Question: I have a small macro that establishes a Data Validation pull-down in cell
'''
Sub InternalString()
Range("B2").Select
With Selection.Validation
.Delete
.Add Type:=xlValidateList, AlertStyle:=xlValidAlertStop, Operator:= _
xlBetween, Formula1:="alpha,beta,gamma,delta"
.IgnoreBlank = True
.InCellDropdown = True
.InputTitle = ""
.ErrorTitle = ""
.InputMessage = ""
.ErrorMessage = ""
.ShowInput = True
.ShowError = True
End With
End Sub
'''
The macro also s the cell. I would like to add something to the macro that would "click" on the pull-down, so that once control is returned to the user, they would see:

Any suggestion are welcome.
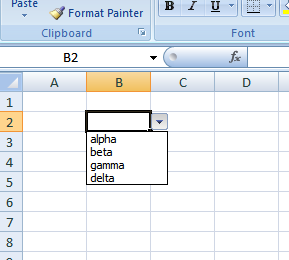
Answer: Modifying from the suggestion <URL>, it seems like 'SendKeys' should do the trick:
'''
Sub InternalString()
Range("B2").Select
With Selection.Validation
.Delete
.Add Type:=xlValidateList, AlertStyle:=xlValidAlertStop, Operator:= _
xlBetween, Formula1:="alpha,beta,gamma,delta"
.IgnoreBlank = True
.InCellDropdown = True
.InputTitle = ""
.ErrorTitle = ""
.InputMessage = ""
.ErrorMessage = ""
.ShowInput = True
.ShowError = True
End With
'"Show" the validation list as a dropdown:
Application.SendKeys ("%{DOWN}")
End Sub
'''